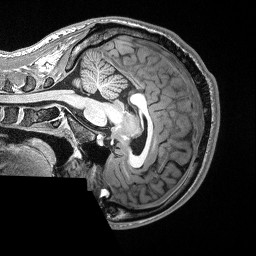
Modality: T1w
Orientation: sagittal
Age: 20
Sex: male